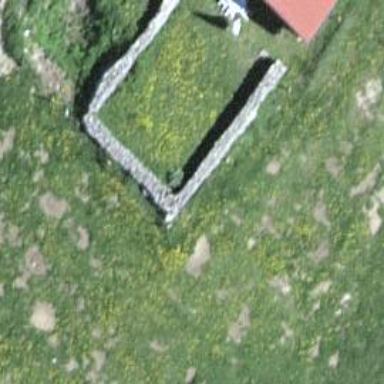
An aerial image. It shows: Dry stone wall barrier.